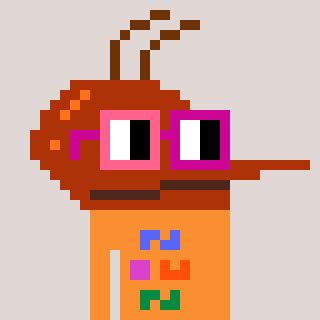
a pixel art character with square pink and red glasses, a mosquito-shaped head and a orange-colored body on a warm background